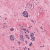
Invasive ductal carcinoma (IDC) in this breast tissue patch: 1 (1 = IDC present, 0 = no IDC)